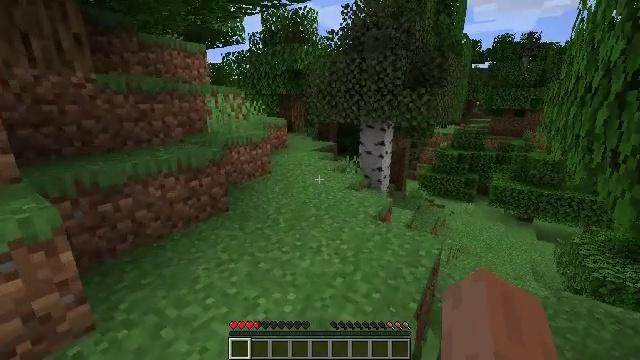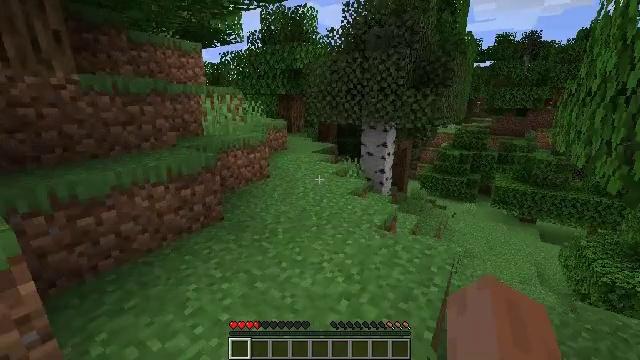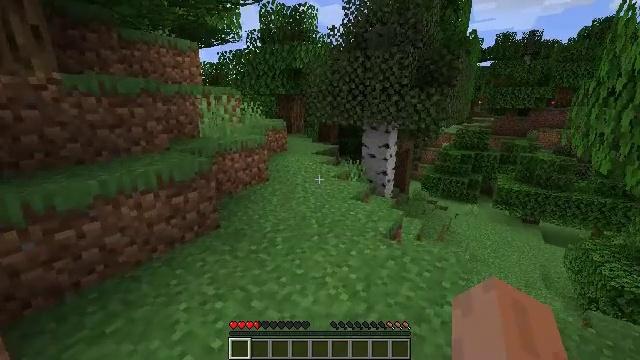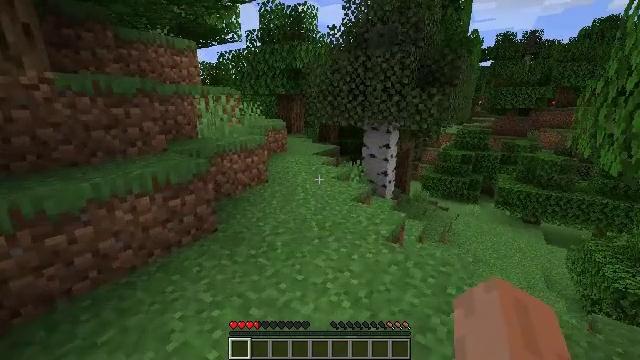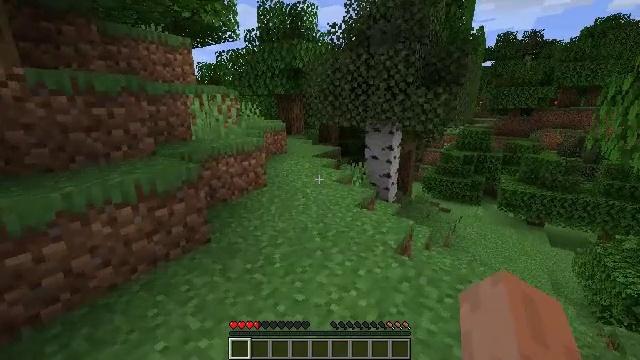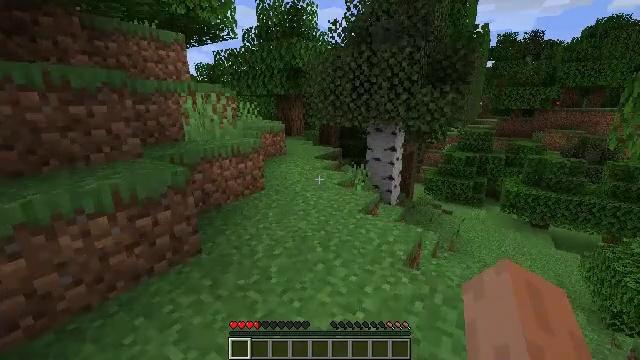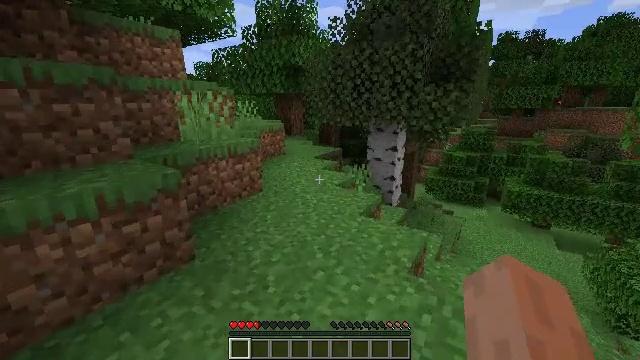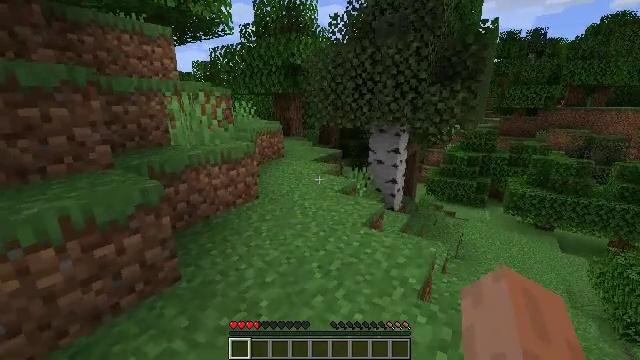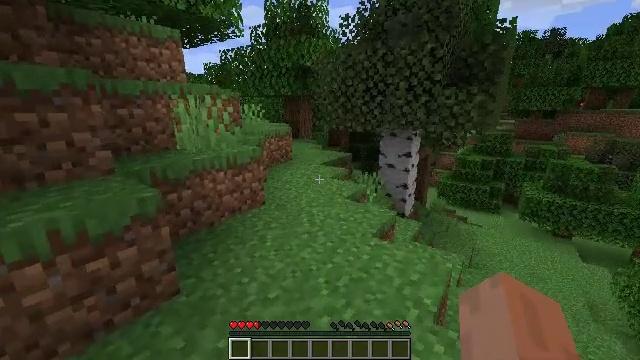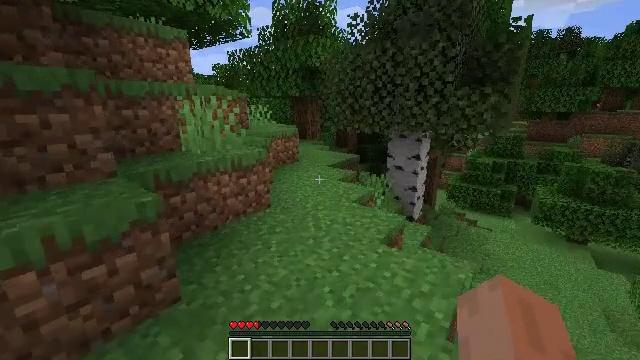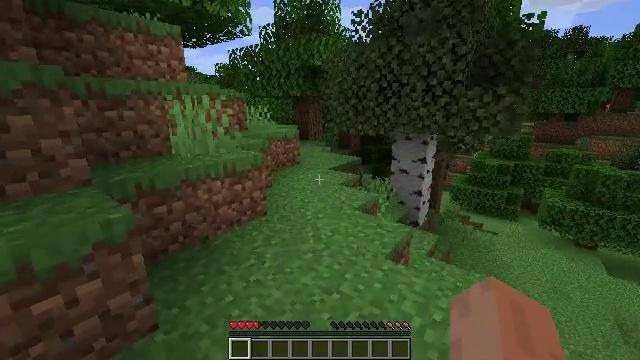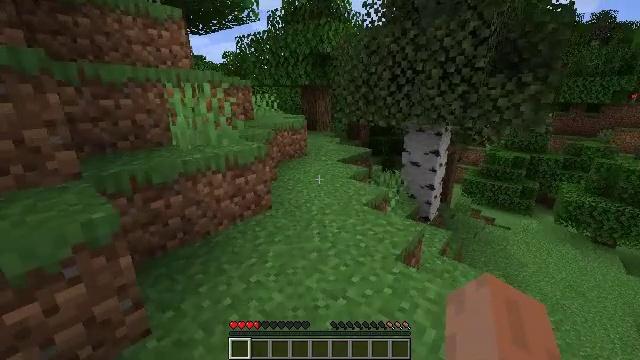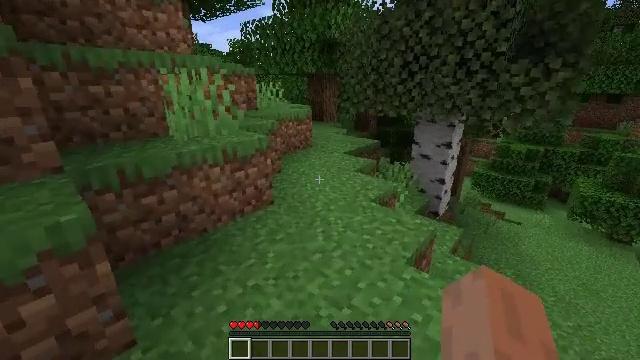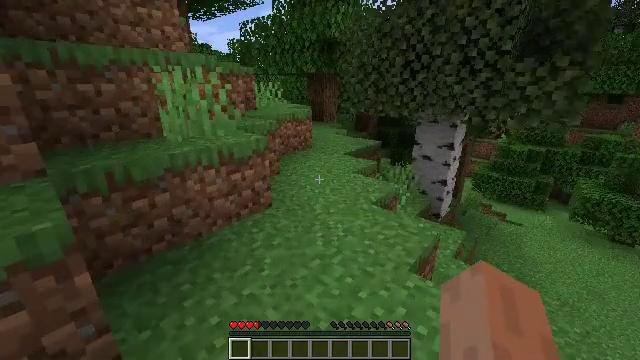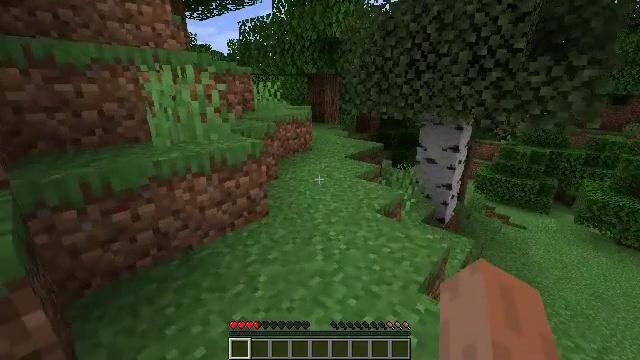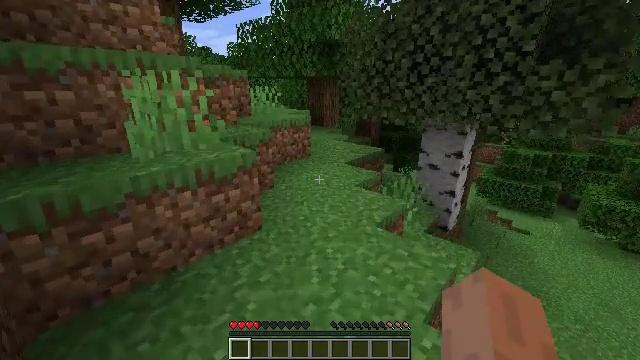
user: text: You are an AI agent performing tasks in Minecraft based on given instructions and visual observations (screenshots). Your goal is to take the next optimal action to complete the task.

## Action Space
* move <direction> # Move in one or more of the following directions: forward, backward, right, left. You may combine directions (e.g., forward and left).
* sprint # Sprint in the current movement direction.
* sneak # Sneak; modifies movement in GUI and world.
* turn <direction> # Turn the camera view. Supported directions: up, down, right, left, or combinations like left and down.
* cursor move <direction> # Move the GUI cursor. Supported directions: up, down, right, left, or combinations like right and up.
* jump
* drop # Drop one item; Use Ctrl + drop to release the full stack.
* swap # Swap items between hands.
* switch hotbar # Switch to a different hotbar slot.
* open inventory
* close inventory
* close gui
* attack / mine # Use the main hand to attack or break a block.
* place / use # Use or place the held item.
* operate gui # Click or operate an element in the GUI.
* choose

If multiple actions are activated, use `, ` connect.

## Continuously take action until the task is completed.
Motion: motion action
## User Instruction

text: Combat the pig.
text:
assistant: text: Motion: move forward, sprint
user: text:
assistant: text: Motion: move forward, sprint
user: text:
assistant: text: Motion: move forward, sprint
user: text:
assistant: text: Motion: move forward, sprint
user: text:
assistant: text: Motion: move forward, sprint
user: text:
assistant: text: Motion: move forward, sprint
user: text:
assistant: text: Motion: move forward, sprint
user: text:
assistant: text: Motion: move forward, sprint, turn left
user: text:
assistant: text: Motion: move forward, sprint, turn left
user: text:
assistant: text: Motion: move forward, sprint
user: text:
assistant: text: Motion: move forward, sprint, turn left and down
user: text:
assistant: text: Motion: move forward, sprint, turn left and down
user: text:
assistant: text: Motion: move forward, sprint
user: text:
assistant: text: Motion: move forward, sprint
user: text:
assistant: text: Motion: move forward and move right, sprint
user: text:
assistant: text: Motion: move forward and move right, sprint, turn left
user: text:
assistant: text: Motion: move forward and move right, sprint, turn left
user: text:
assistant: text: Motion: move forward and move right, sprint, turn left
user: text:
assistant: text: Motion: move forward and move right, sprint, turn left
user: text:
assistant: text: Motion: move forward and move right, sprint, turn left and up
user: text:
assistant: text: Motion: move forward and move right, sprint, turn left and up
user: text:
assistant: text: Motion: move forward, sprint, turn left and up
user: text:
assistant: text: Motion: move forward, sprint, turn left and up
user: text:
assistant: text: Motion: move forward, sprint, turn left and up
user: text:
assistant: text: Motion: move forward, sprint
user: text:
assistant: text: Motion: move forward, sprint
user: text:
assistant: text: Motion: move forward, sprint
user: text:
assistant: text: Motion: move forward, sprint
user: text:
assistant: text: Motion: move forward, sprint, turn left
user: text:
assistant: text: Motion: move forward, sprint